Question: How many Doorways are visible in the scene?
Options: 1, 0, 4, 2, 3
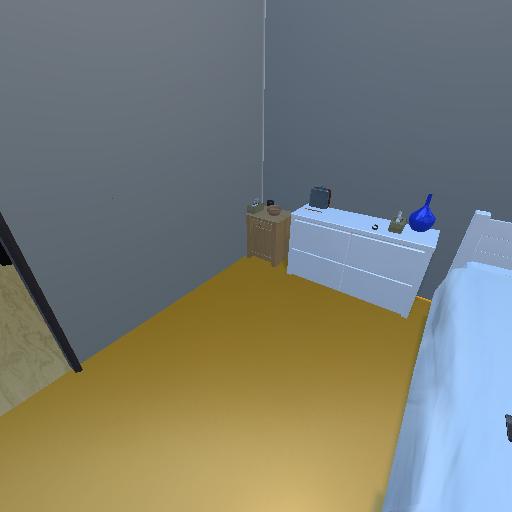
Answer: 1